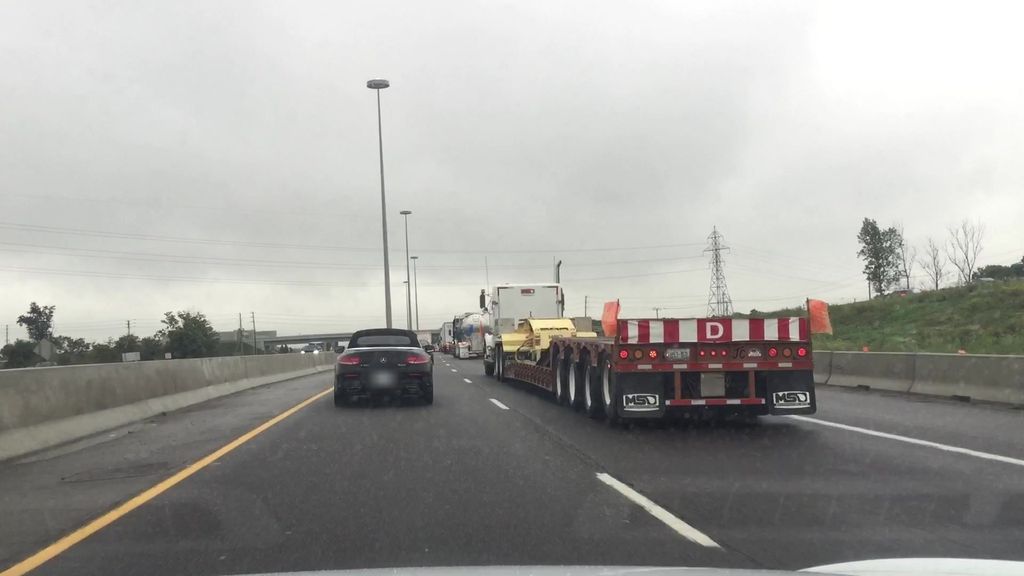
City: kitchener-waterloo